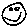
Label: smiley face